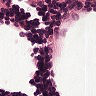
Metastatic tissue present: no